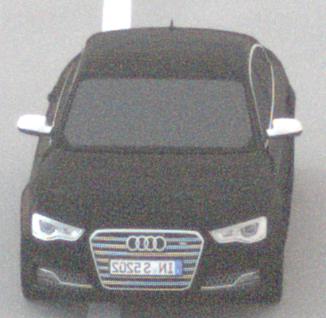
Make: Audi
Model: S5
Detailed model: F5
Model produced from: 2016
Model produced until: 2019
Doors: 2
Color: black
Road condition: dry road
Daytime: night
Contrast: low contrast